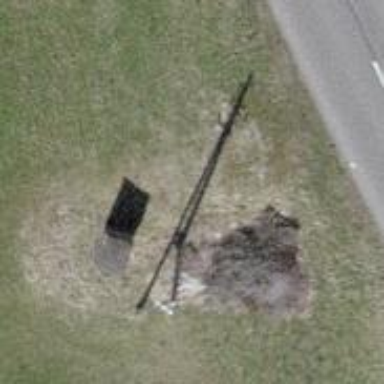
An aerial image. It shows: Minor power line.